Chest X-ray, PA view. Patient: 63 years old, sex M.
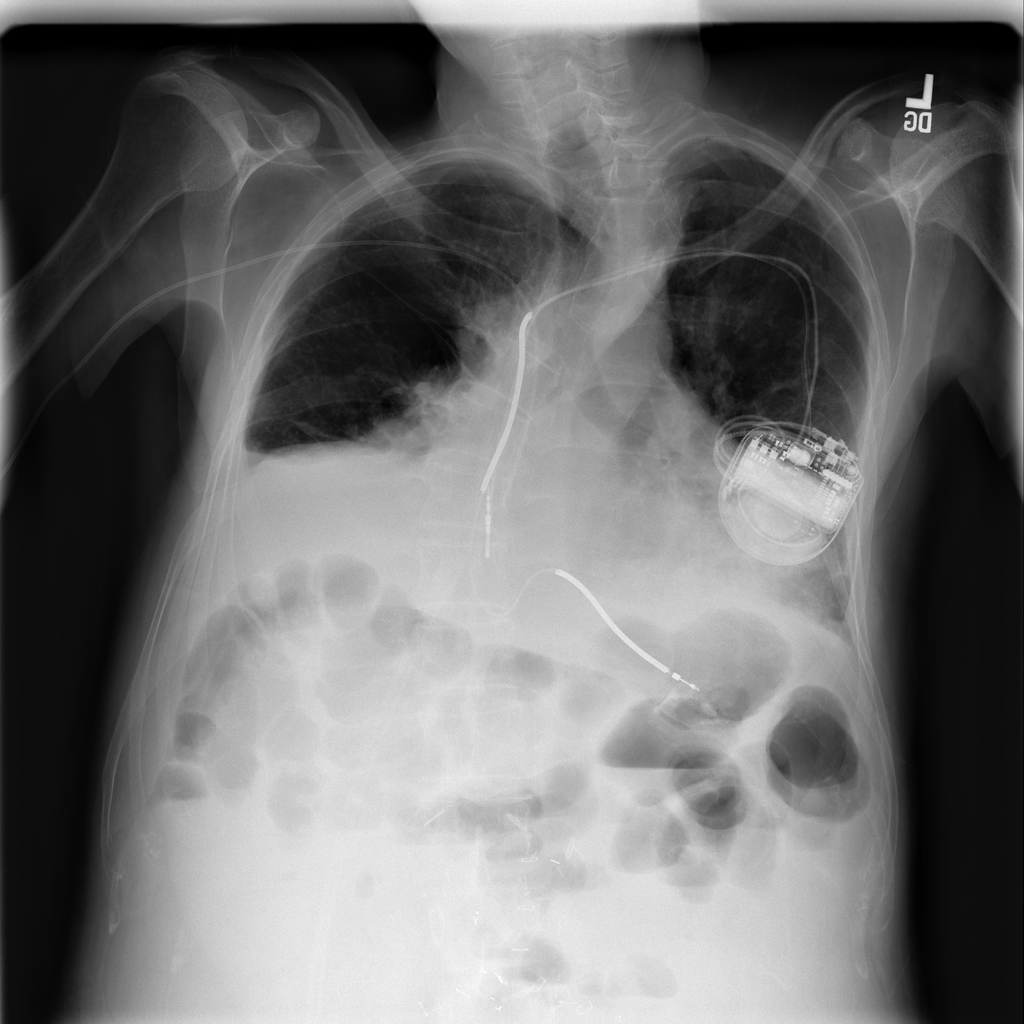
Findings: Atelectasis, Cardiomegaly, Effusion